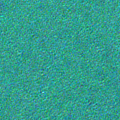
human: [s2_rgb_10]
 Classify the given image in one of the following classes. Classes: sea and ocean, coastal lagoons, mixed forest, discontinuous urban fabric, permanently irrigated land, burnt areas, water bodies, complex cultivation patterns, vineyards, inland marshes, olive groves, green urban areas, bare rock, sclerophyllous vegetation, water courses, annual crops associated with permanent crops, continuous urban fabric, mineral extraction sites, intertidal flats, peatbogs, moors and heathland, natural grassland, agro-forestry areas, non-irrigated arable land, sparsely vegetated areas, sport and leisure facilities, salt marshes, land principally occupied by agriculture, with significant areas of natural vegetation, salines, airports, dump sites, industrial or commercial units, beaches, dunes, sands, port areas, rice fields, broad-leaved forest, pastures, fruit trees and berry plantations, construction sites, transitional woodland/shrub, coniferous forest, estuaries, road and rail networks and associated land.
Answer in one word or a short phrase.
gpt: sea and ocean